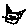
Label: cat